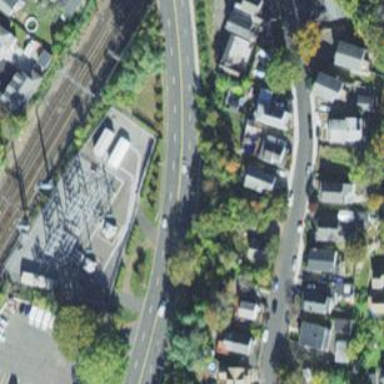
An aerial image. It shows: Distribution-level power substation.